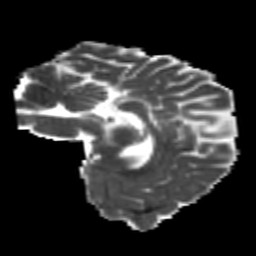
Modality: MD
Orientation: sagittal
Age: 21
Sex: female
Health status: healthy
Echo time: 0.074 s